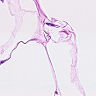
Metastatic tissue present: no